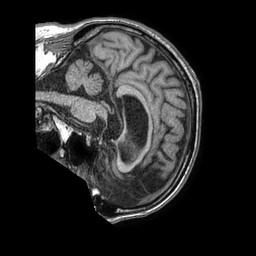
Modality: T1w
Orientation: sagittal
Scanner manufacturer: philips
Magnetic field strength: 1.5 T
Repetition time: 0.007649 s
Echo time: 0.00348 s